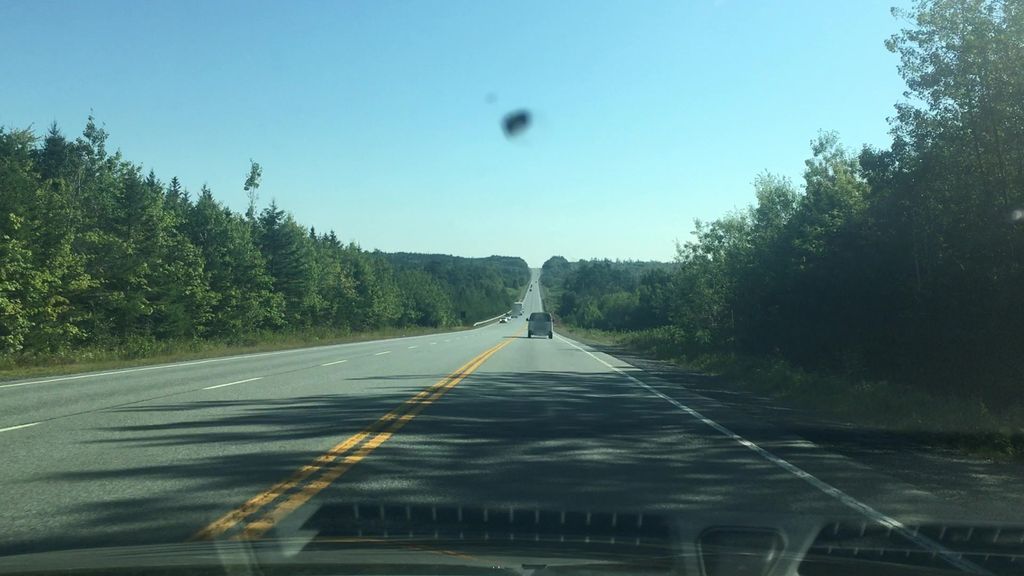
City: halifax